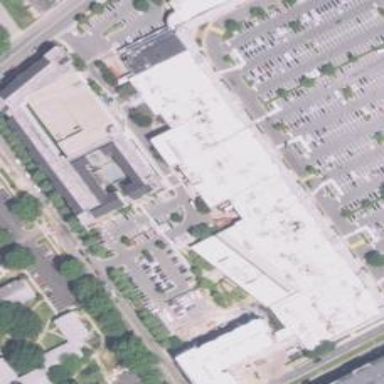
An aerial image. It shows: Supermarket.